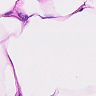
Metastatic tissue present: no